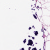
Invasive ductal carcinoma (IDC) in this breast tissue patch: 0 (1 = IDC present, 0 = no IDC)